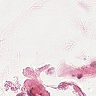
Metastatic tissue present: no